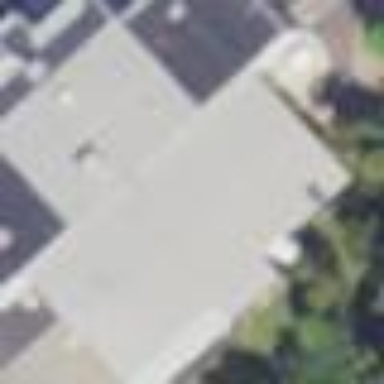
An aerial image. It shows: Car shop building.